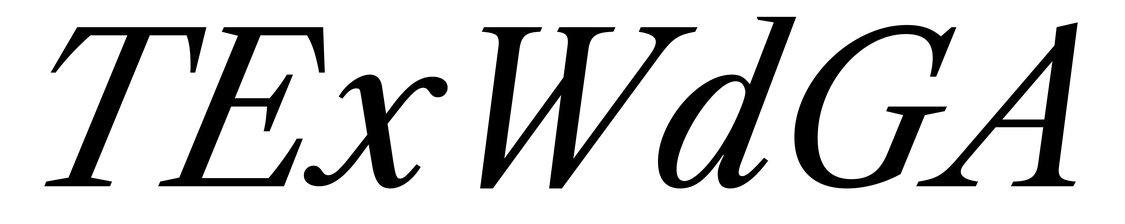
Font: LibreCaslonText-Italic_Italic